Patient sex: M
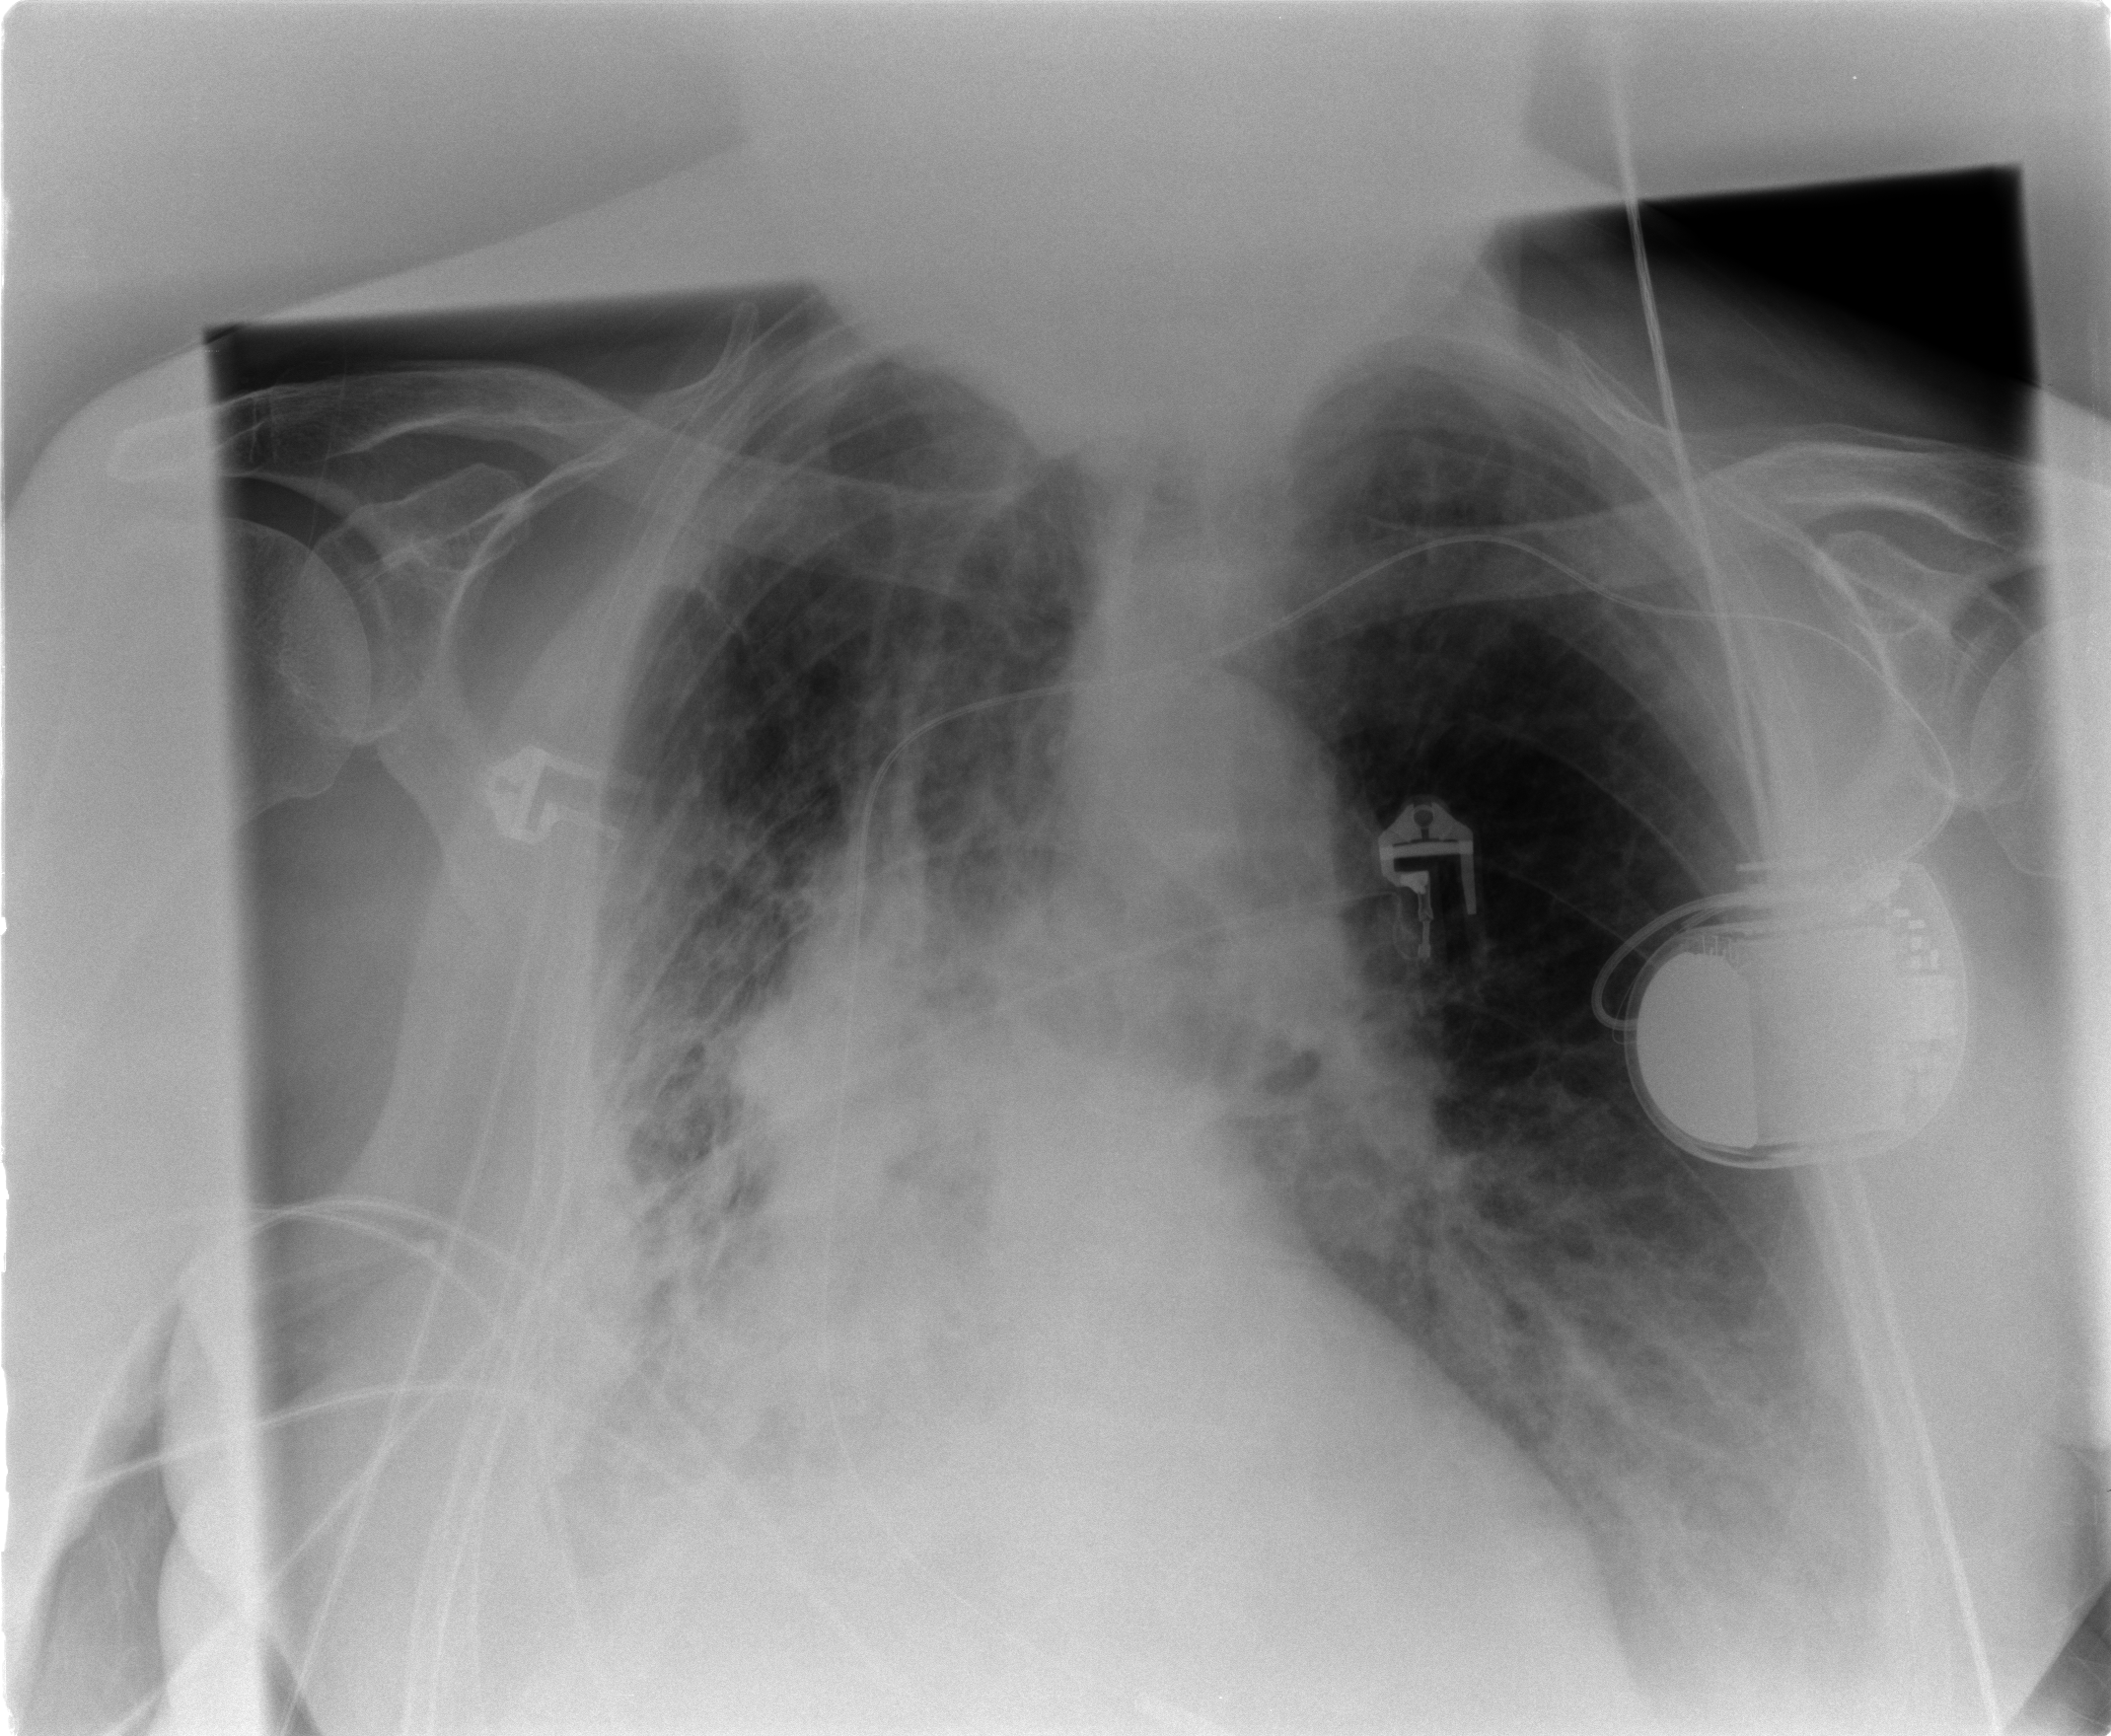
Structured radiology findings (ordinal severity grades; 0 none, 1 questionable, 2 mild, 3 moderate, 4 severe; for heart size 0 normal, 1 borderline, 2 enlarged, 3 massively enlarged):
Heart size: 2
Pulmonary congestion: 2
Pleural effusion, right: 3
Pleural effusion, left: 1
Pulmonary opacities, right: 3
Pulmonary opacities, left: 1
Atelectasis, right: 3
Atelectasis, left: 2